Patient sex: F
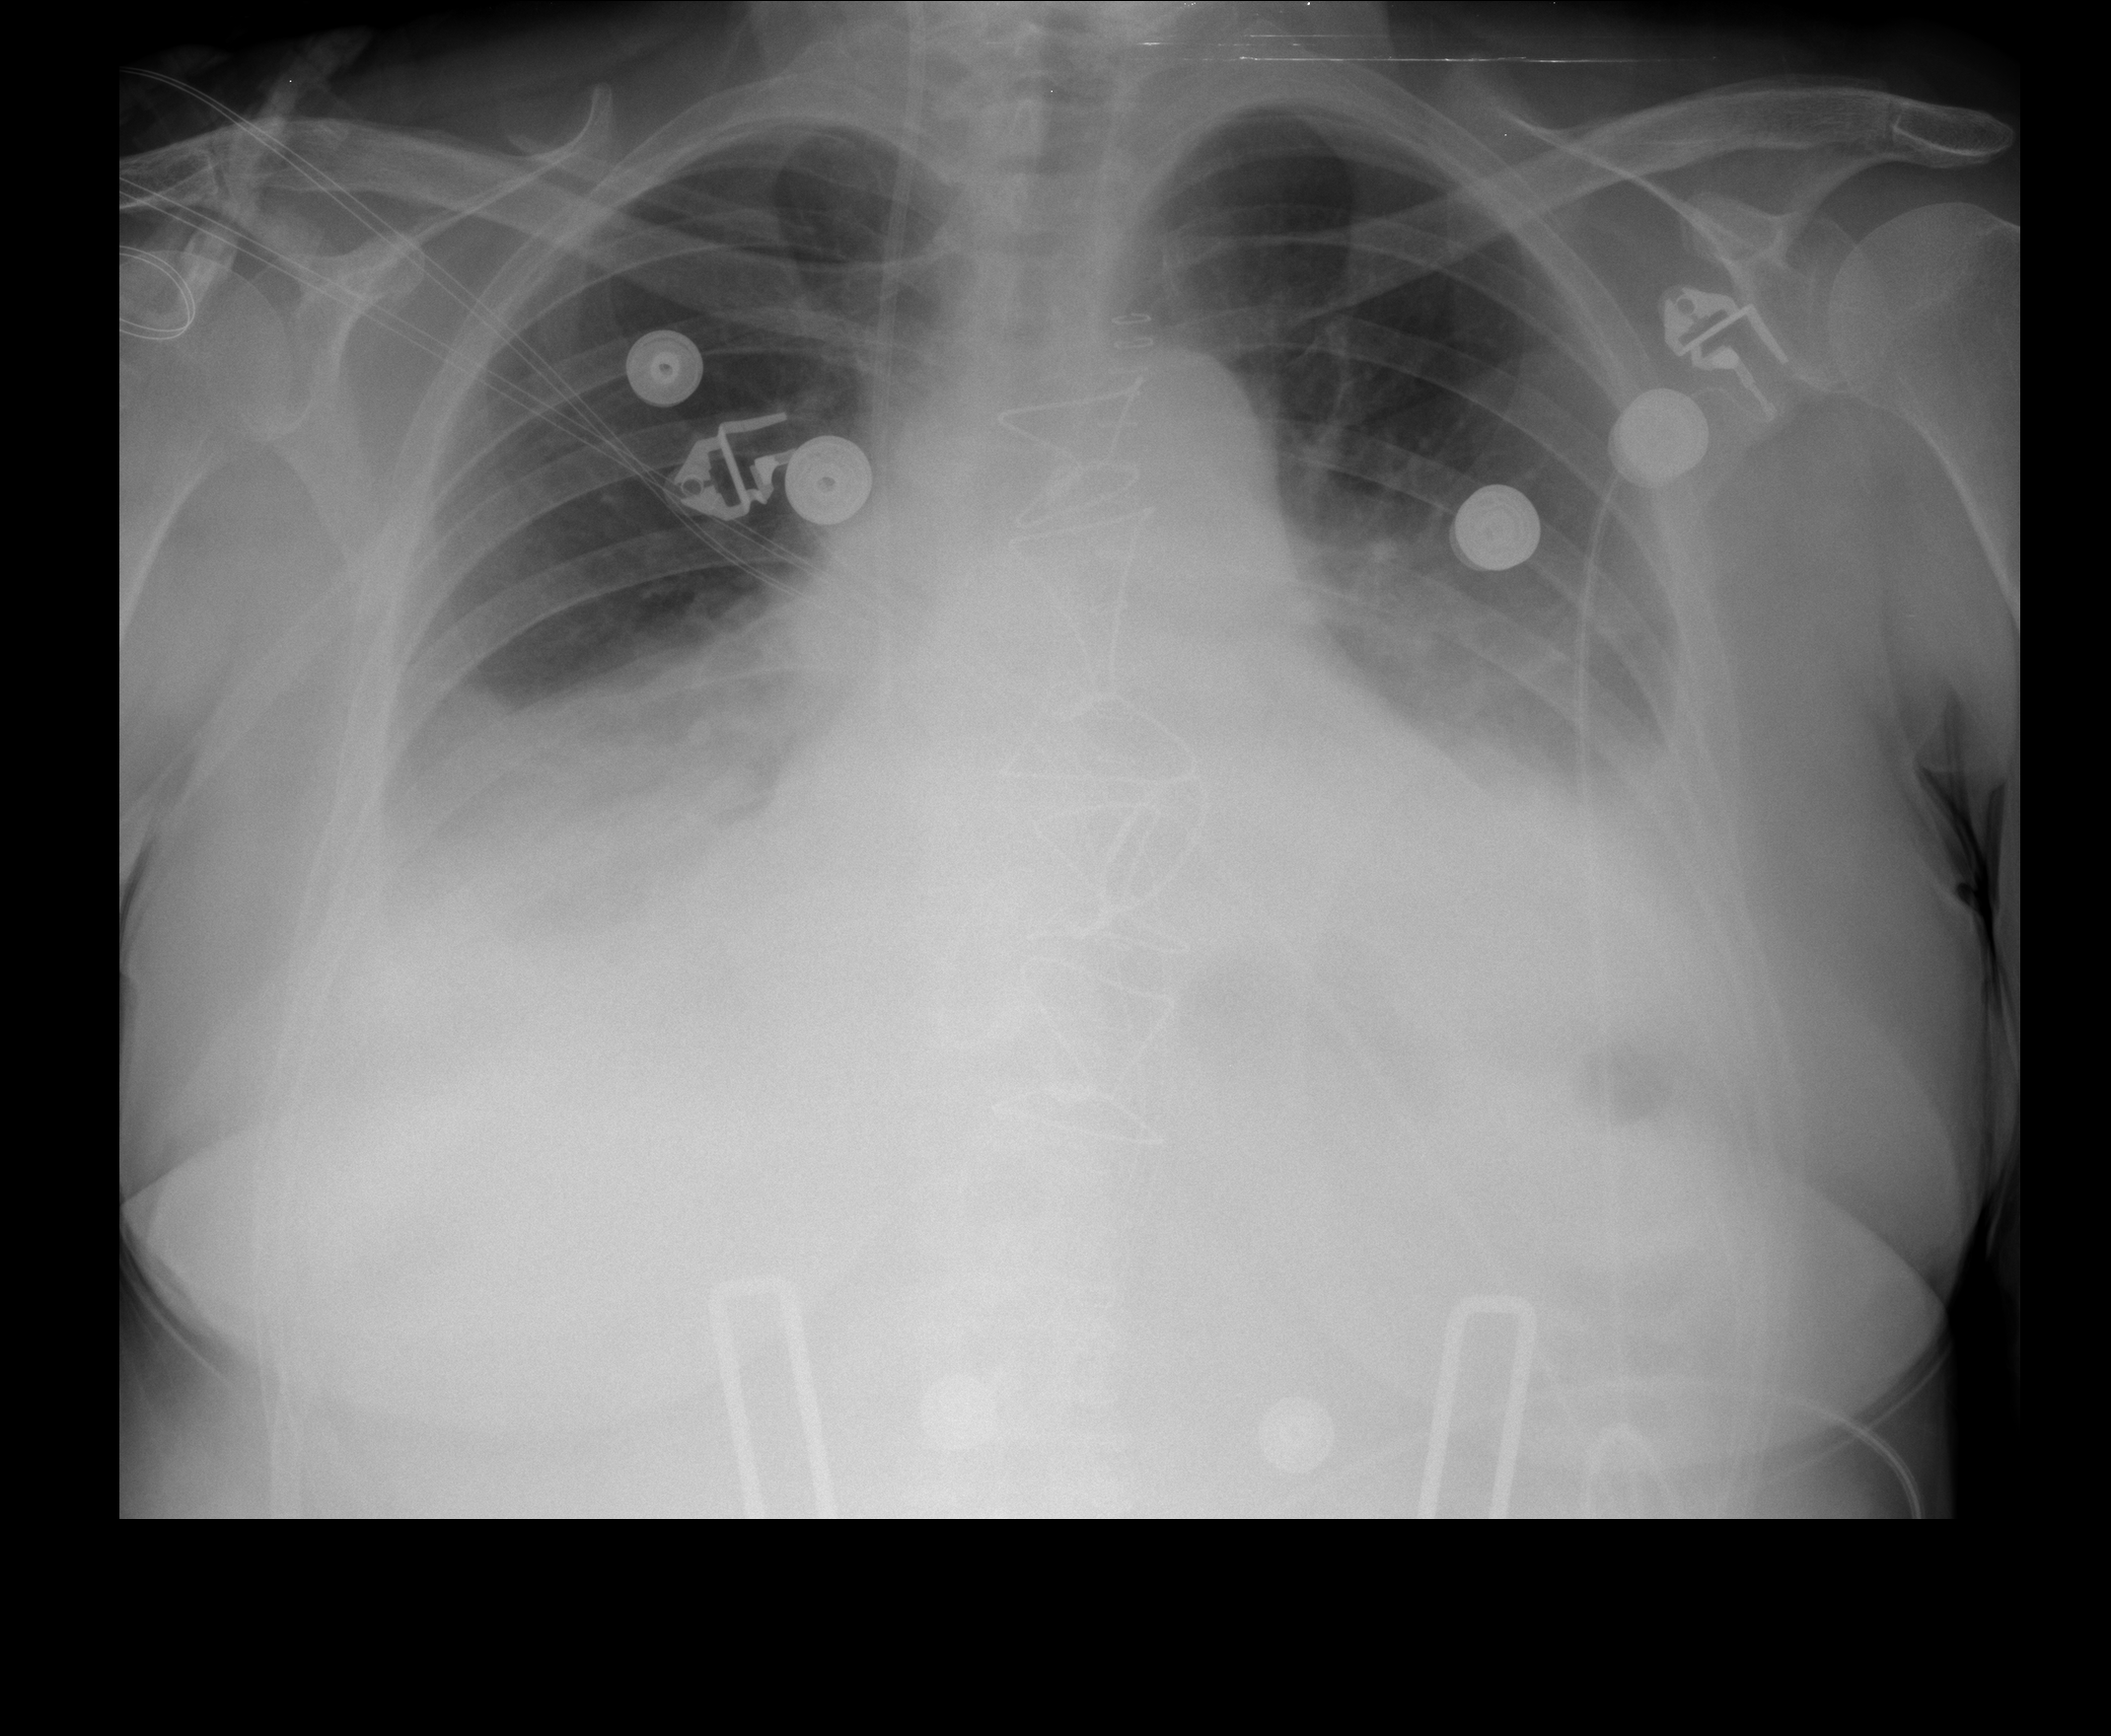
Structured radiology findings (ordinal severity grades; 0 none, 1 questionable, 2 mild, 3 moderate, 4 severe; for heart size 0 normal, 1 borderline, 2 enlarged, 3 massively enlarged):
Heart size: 0
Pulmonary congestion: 2
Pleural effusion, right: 3
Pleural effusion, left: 3
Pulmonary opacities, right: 0
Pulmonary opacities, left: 0
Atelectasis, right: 2
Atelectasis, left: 2